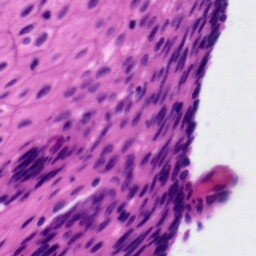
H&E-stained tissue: Tonsil